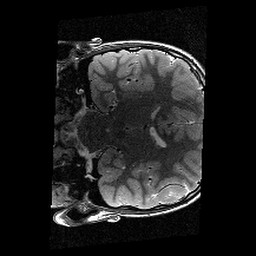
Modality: T2w
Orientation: coronal
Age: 11
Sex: male
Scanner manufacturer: siemens
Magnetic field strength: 3 T
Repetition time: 9.23 s
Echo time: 0.067 s